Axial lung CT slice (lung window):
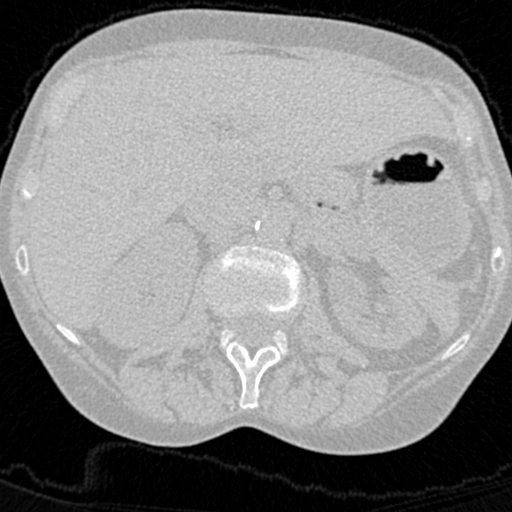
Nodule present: no